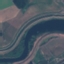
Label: River